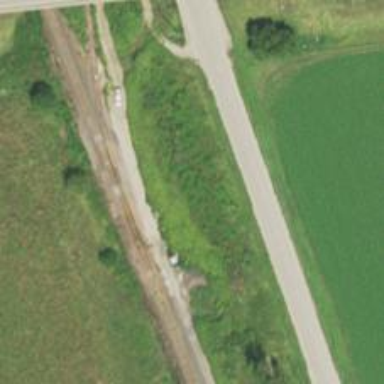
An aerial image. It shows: Railway spur junction.